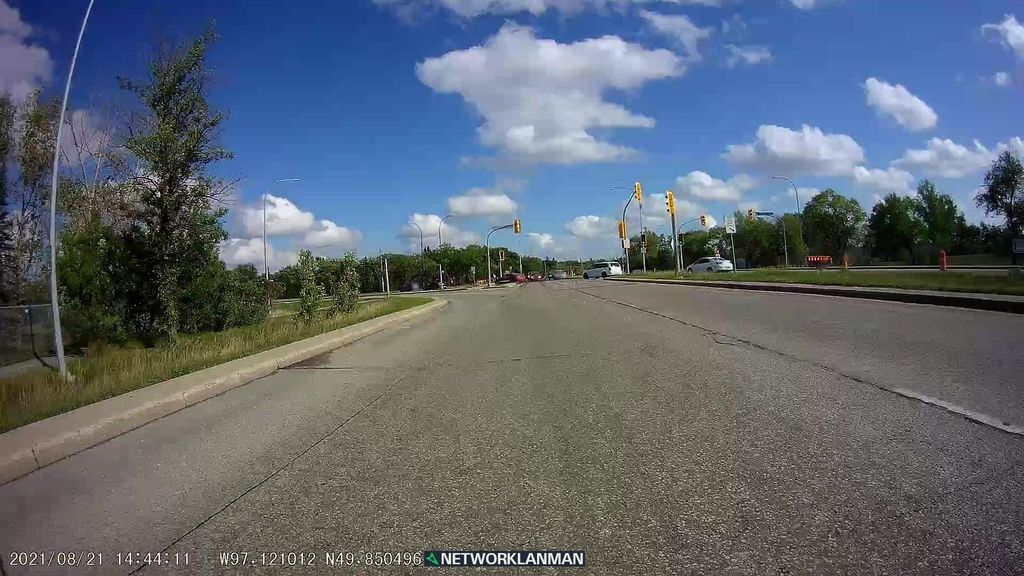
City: winnipeg